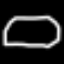
Label: octagon